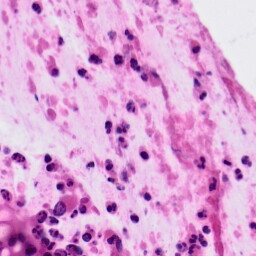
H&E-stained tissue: Colon